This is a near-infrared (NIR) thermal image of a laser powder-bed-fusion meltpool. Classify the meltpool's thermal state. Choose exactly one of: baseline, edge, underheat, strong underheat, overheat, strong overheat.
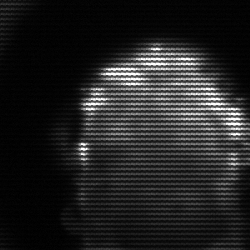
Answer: baseline